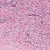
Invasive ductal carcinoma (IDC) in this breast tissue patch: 1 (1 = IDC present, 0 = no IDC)